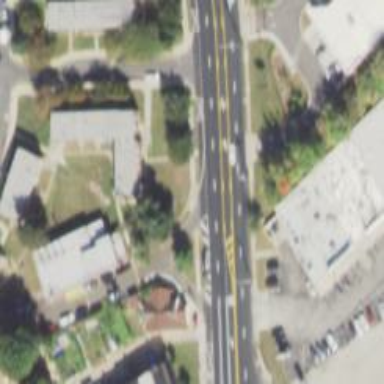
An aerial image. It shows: Unmarked road crossing.